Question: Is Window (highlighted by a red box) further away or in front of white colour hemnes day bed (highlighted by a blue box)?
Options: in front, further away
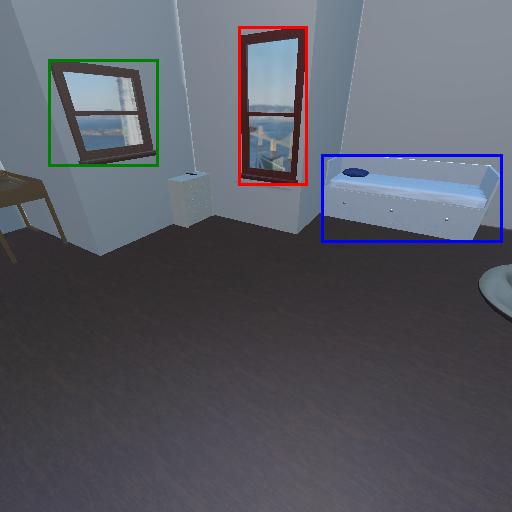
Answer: in front